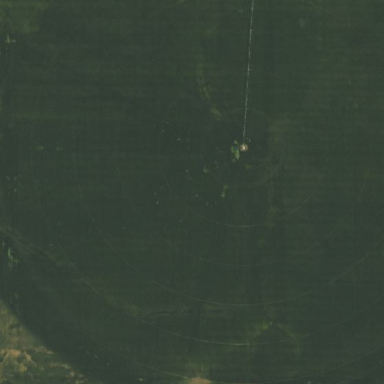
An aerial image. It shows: Farmland with pivot irrigation system.